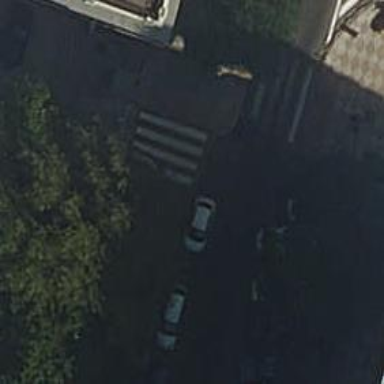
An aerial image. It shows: Lift gate barrier.